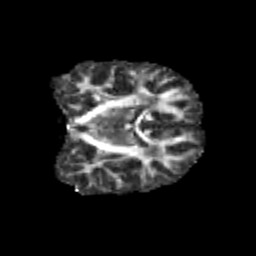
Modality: FA
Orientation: coronal
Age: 10
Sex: male
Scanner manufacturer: siemens
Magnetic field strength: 3 T
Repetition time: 3.8 s
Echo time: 0.07 s